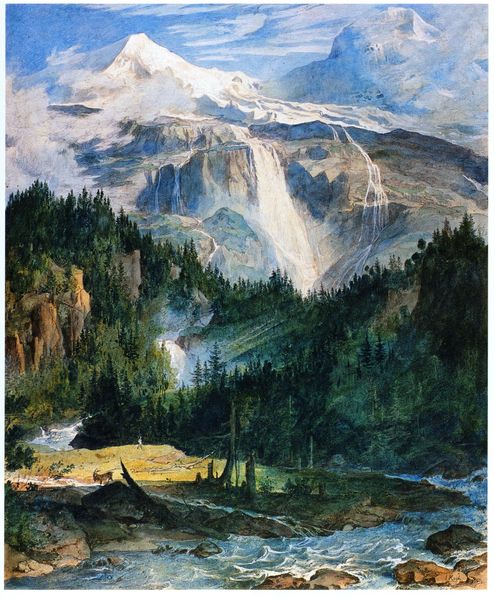
Titel: Der Schmadribachfall im Berner Oberbrunntal
Künstler: Joseph Anton Koch
Standort: Basel
Institution: Kunstmuseum
Schlagwörter: baum, berg, blau, felsen, gemälde, himmel, schatten, wasser, weiß, wolken, aquarell, bäume, fluss, grün, landschaft, see, ufer, braun, grau, licht, eis, gras, rasen, schnee, tier, tiere, weg, wiese, wolke, malerei, mensch, stein, steine, bild, öl, bach, erde, flusslauf, horizont, natur, grümn, tal, wald, wasserfall, gischt, wellen, abhang, berge, fels, gebirge, gipfel, gletscher, hang, geröll, steil, romantik, strom, stromschnellen, tannen, wild, alpen, idyll, wälder, fichte, tanne, gebirgsbach, fichten, tannenwald, nadelwald, gebirgslandschaft, ziege, koch, weise, baumstumpf, wildbach, baumstümpfe, quelle, steinbock, gebirgswald, kondensstreifen, schmadribachfall, gebirge wald fluss